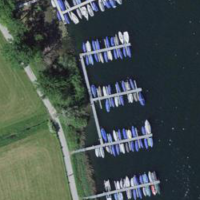
EUNIS habitat code: 14
Species observed at this site:
Euonymus europaeus
Stachys palustris
Filipendula ulmaria